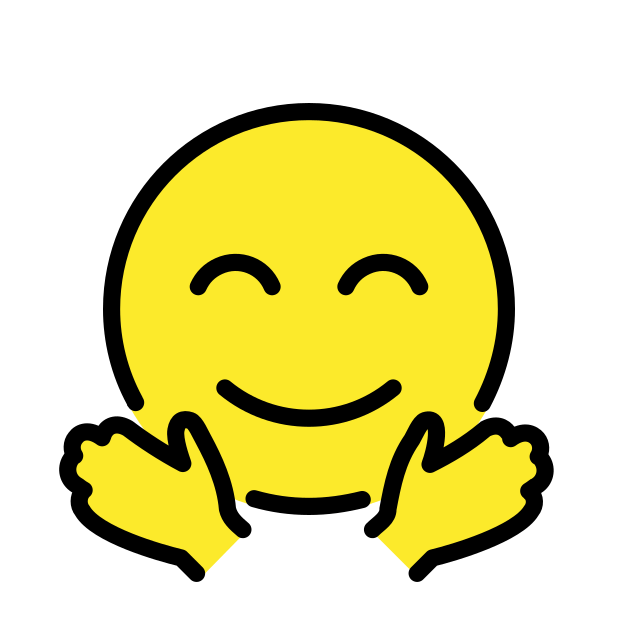
Emoji: 🤗
Name: hugging face
Unicode: 0x1f917